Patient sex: M
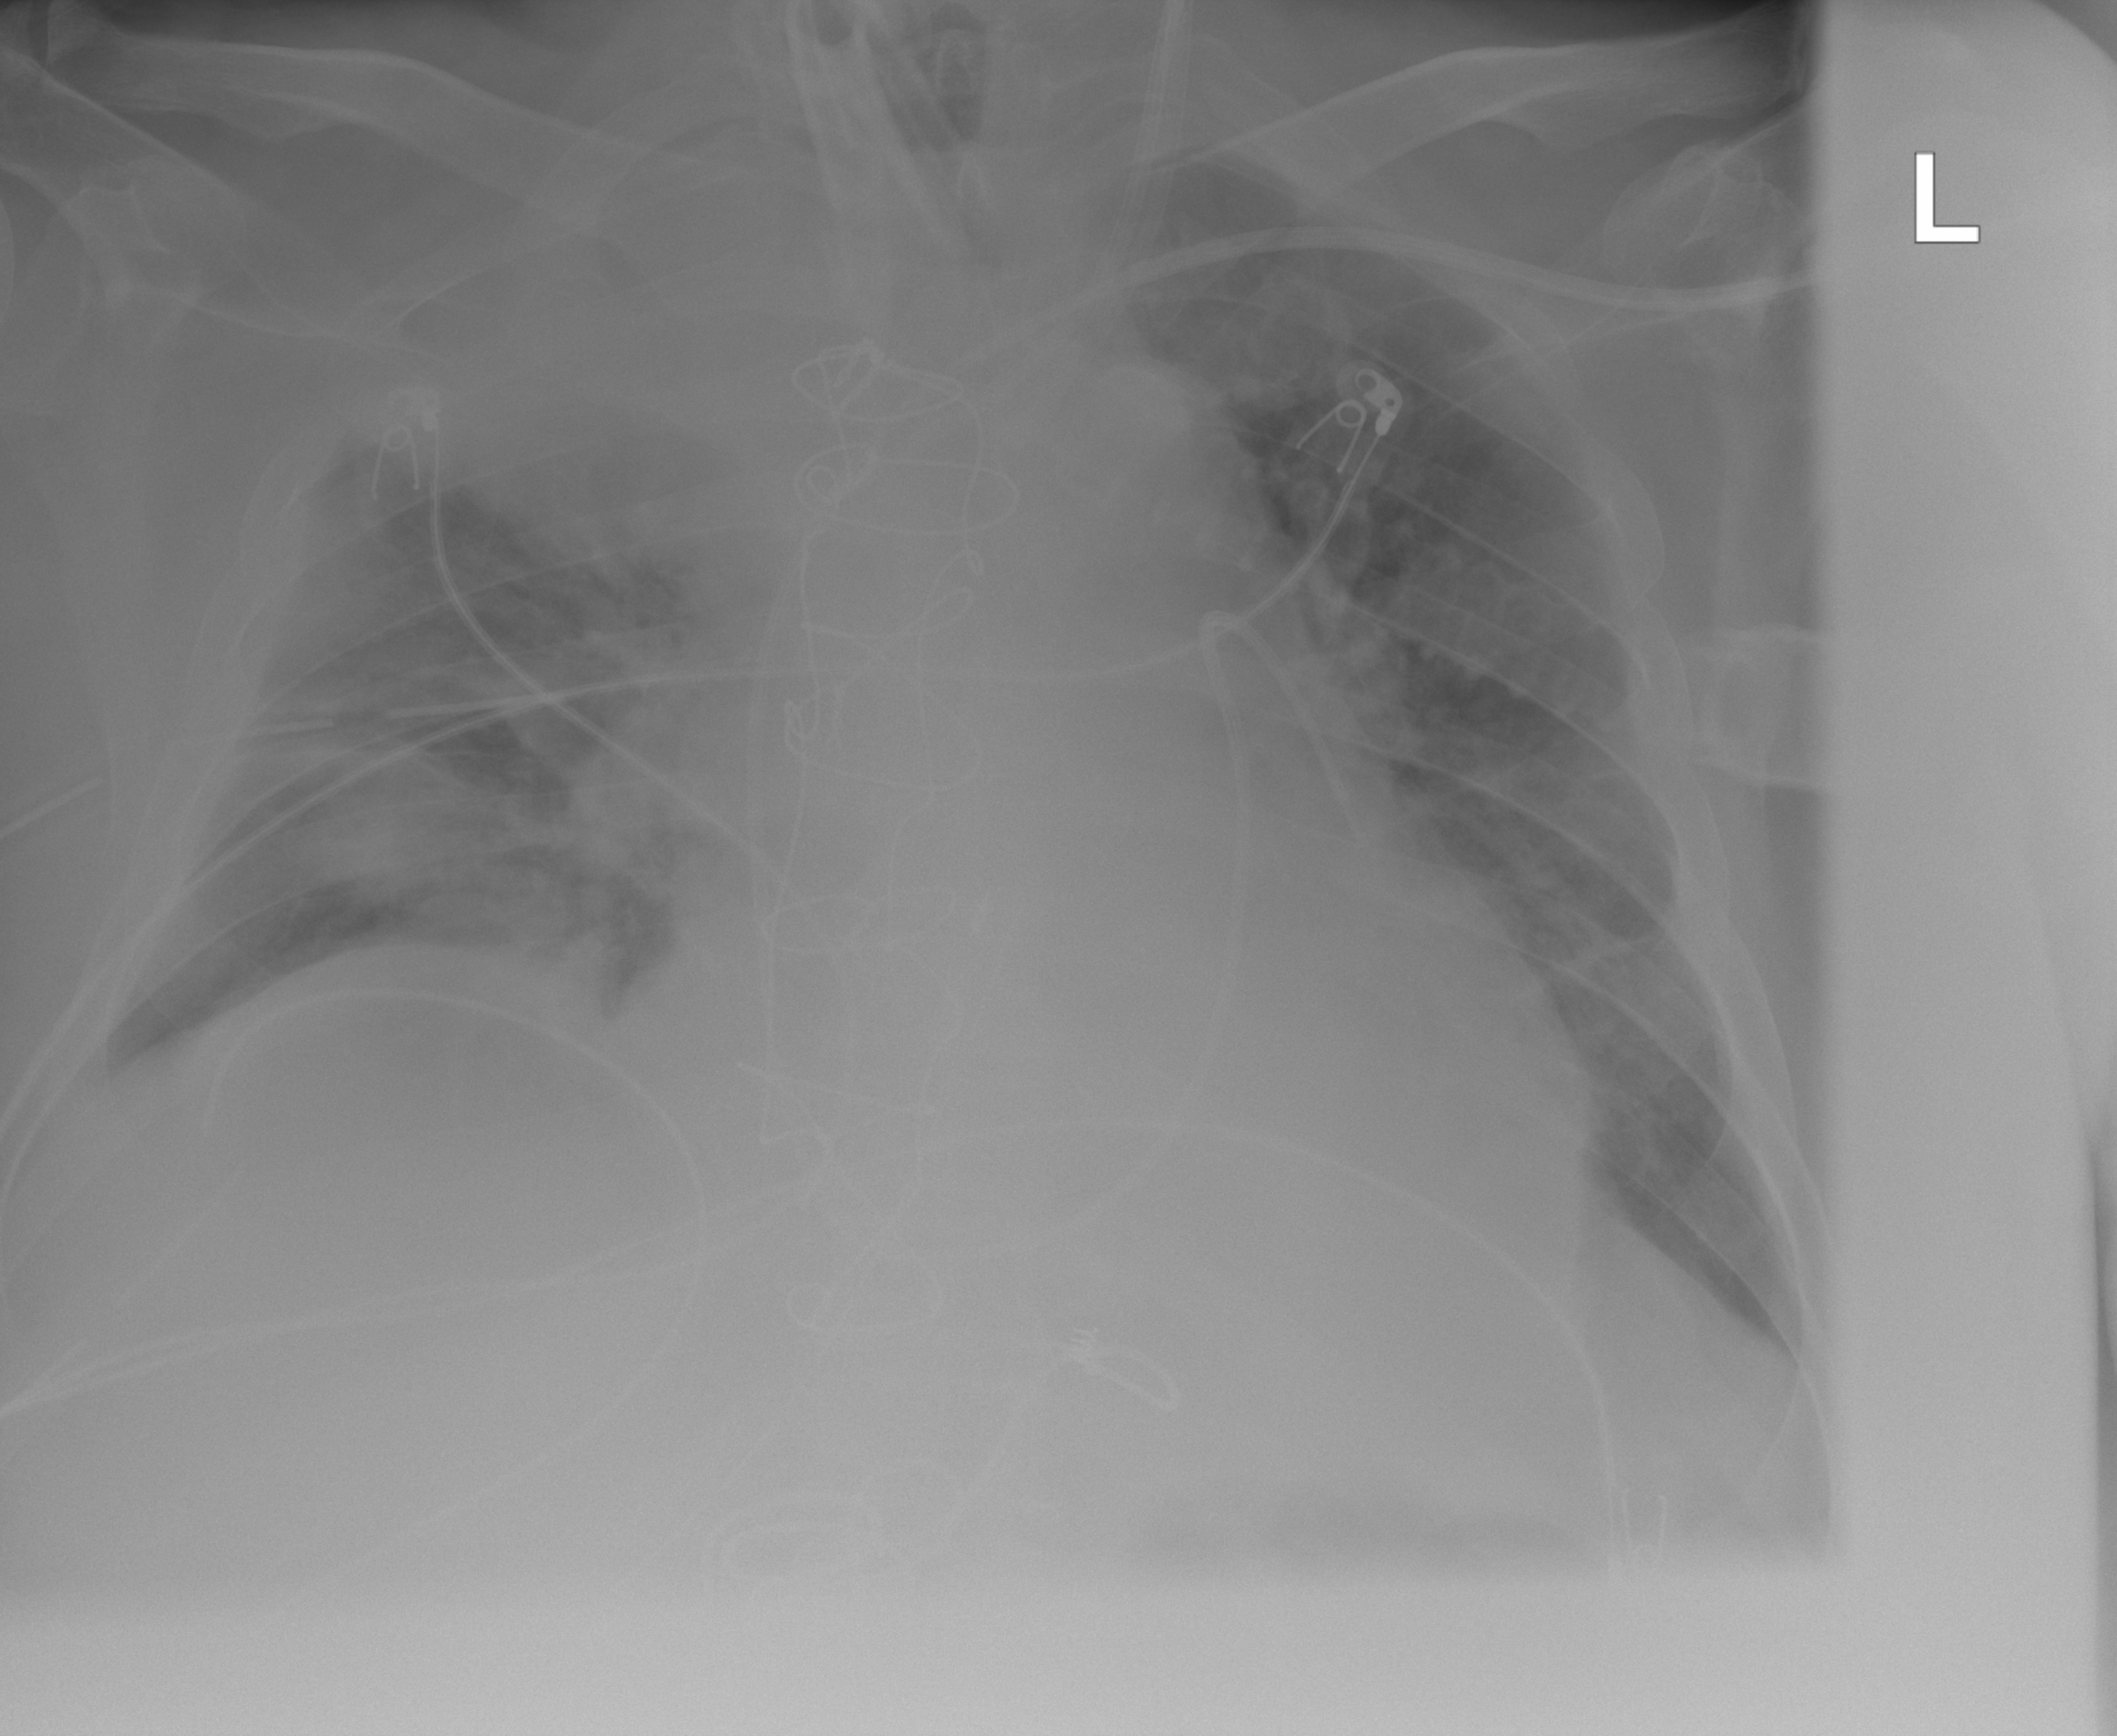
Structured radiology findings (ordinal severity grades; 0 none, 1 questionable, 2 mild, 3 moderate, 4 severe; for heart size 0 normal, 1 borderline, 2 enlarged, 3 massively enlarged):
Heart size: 2
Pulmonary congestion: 2
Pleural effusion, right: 0
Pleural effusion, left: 0
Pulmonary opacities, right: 2
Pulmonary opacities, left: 2
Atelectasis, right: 2
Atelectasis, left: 2